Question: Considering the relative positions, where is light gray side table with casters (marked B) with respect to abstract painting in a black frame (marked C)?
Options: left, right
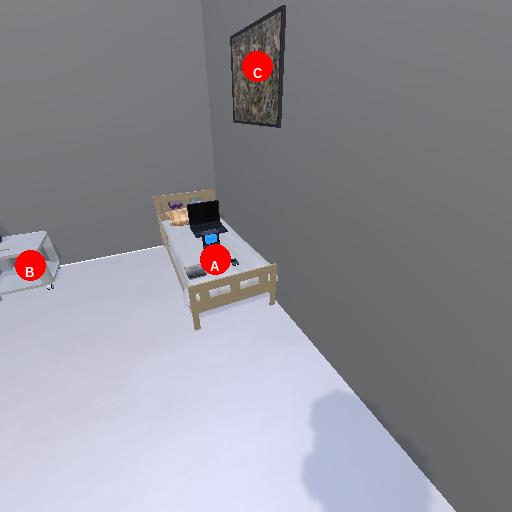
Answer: left